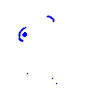
Particle: pion